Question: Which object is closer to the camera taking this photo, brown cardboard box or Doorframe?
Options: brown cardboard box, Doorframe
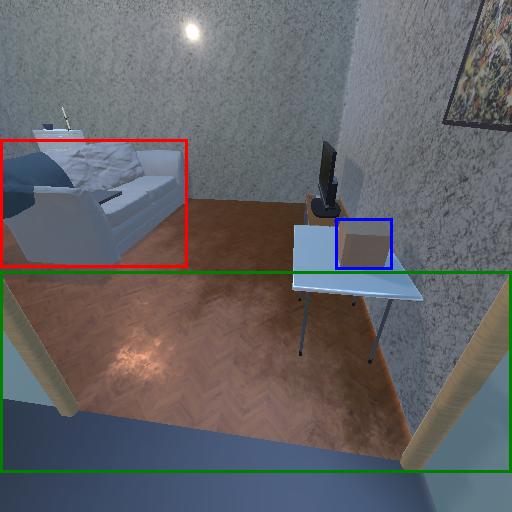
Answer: brown cardboard box